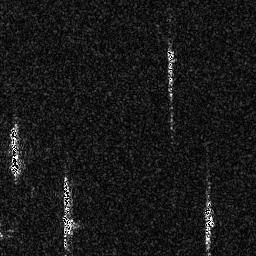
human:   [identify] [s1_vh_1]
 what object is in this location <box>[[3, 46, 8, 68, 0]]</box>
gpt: <ref>1 medium ship at the left</ref>